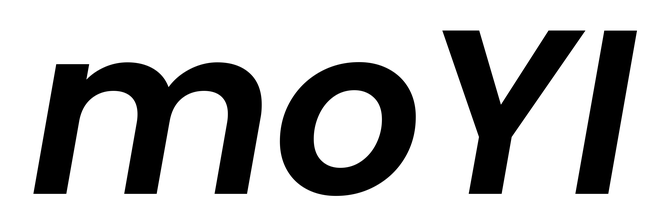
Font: Poppins-SemiBoldItalic